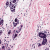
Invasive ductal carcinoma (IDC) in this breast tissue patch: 0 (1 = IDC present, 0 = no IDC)